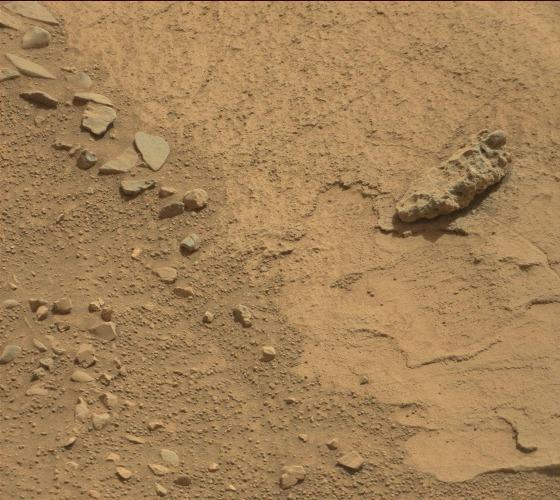
Terrain classes present: Bedrock, Gravel / Sand / Soil, Rock, Shadow